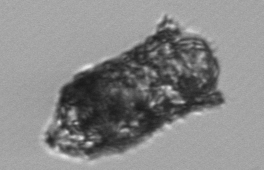
Label: Tintinnopsis